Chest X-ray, PA view. Patient: 36 years old, sex M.
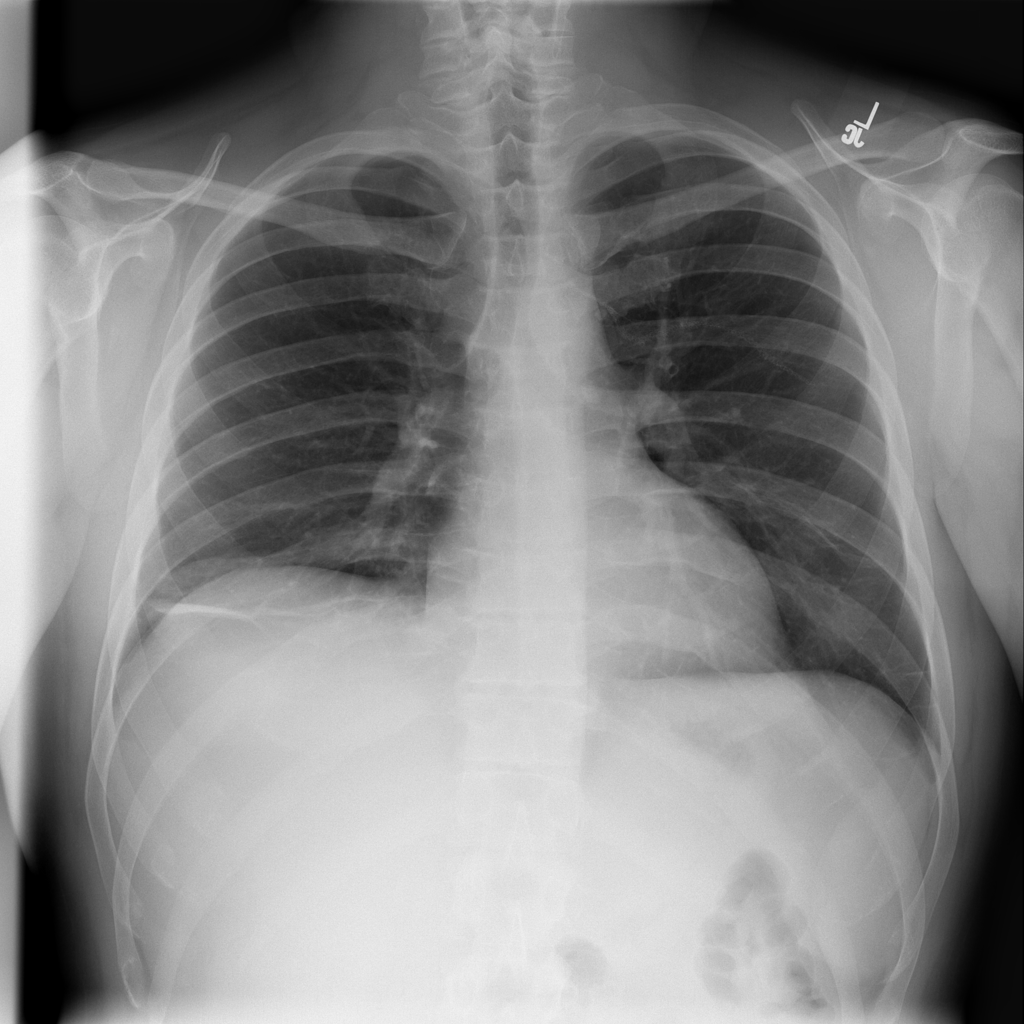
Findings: Atelectasis